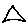
Label: triangle